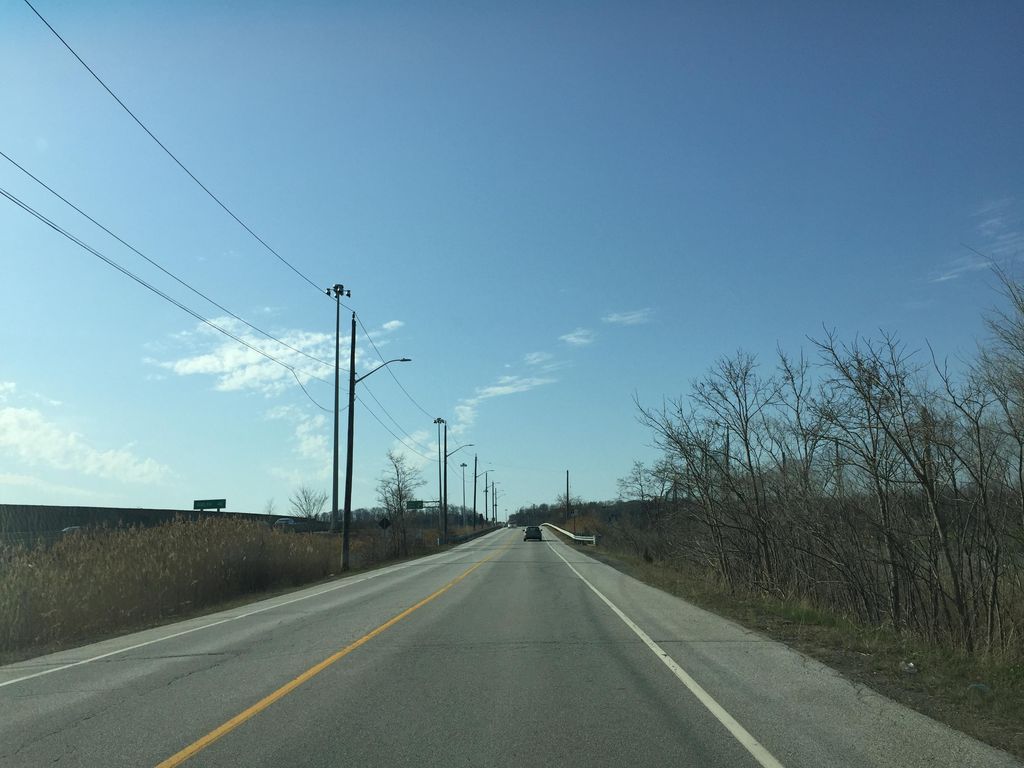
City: hamilton